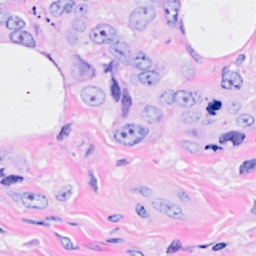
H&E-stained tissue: Breast